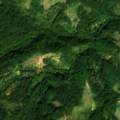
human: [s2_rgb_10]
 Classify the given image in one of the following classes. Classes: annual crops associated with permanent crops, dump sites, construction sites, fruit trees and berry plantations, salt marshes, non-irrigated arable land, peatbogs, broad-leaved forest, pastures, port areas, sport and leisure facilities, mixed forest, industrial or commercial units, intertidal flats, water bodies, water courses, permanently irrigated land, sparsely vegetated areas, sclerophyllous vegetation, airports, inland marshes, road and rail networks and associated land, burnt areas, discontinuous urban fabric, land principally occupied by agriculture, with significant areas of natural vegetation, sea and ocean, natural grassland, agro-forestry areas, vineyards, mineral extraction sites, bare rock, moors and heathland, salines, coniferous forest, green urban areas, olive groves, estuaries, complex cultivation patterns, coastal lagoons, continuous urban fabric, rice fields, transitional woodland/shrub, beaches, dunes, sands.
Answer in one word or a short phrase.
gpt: broad-leaved forest, natural grassland, transitional woodland/shrub